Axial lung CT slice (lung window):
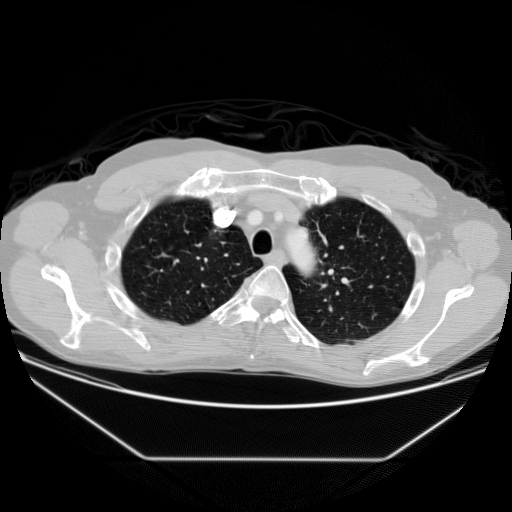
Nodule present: no